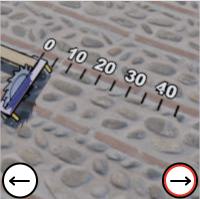
Task: length
Answer: 0
First scale value: 10.0